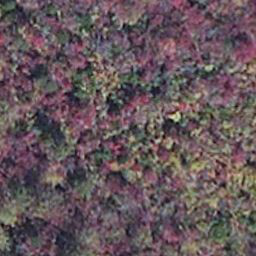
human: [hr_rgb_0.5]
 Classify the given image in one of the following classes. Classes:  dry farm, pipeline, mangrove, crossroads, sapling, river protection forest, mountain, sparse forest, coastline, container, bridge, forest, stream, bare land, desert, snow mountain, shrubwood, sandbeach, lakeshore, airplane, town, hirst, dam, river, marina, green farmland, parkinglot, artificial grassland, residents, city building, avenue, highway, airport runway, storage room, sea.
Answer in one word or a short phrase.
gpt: mangrove